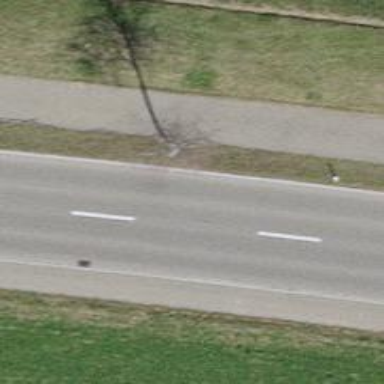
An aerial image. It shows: Avenue of deciduous broadleaved trees.